Interaction volume radius: 5 \u00c5
Interaction volume height: 25 \u00c5
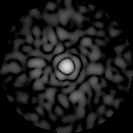
Disorder parameter: 0.838